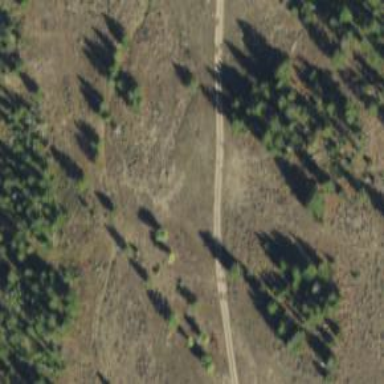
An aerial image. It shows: Track road with grade 4 track type suitable for Nordic skiing. The track is groomed for both classic and skating techniques.